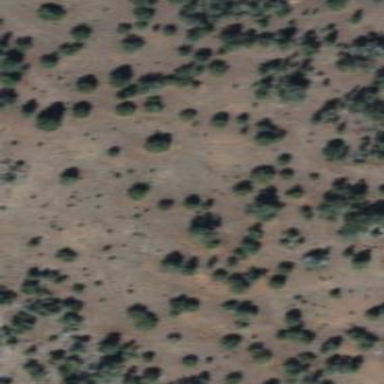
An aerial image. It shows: Patch of scrub vegetation.